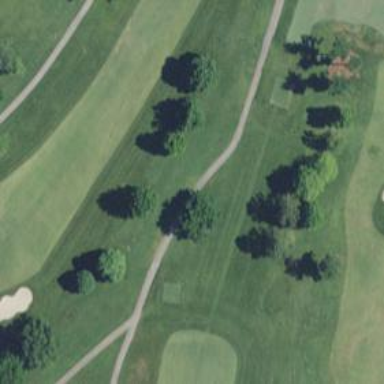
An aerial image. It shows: Driveway that serves as golf cart path.